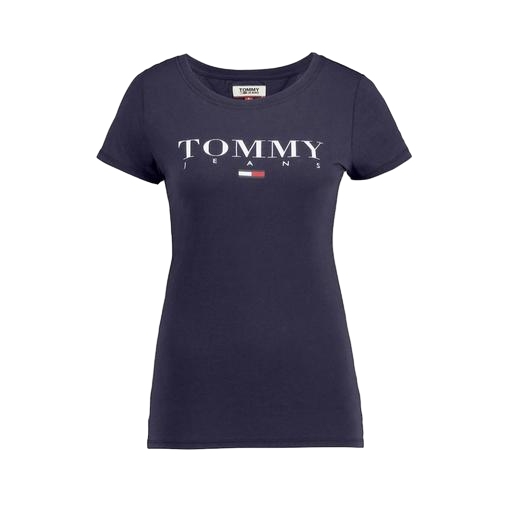
slim crew tee, regular t-shirt, trim t-shirt, white background